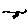
Label: fish